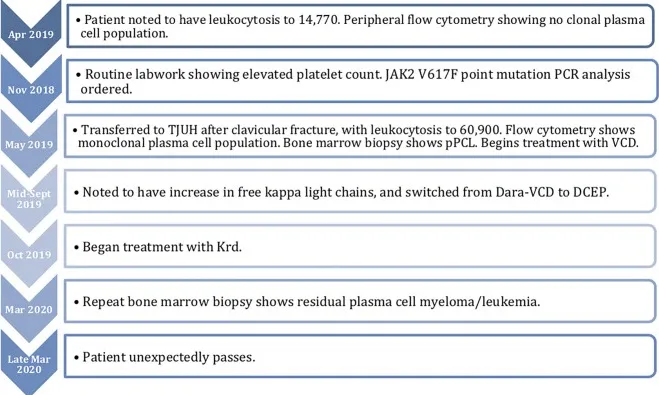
Timeline of patient's course.
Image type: chart (chart)